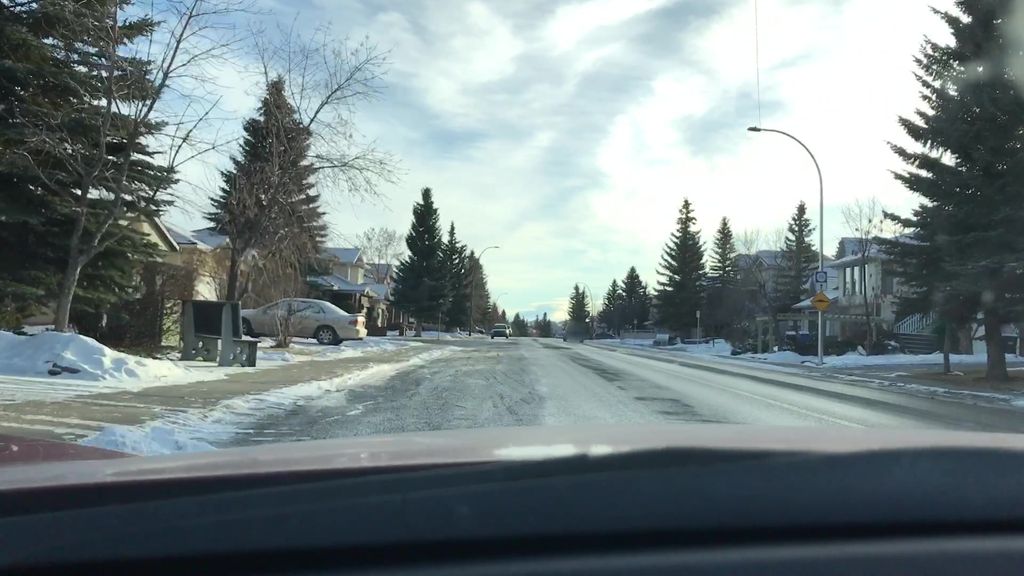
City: calgary